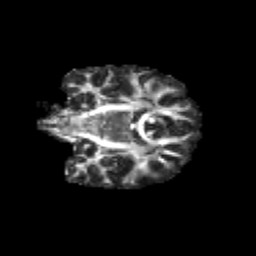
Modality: FA
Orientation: coronal
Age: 12
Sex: female
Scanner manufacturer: siemens
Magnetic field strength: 3 T
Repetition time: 3.8 s
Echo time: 0.07 s